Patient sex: F
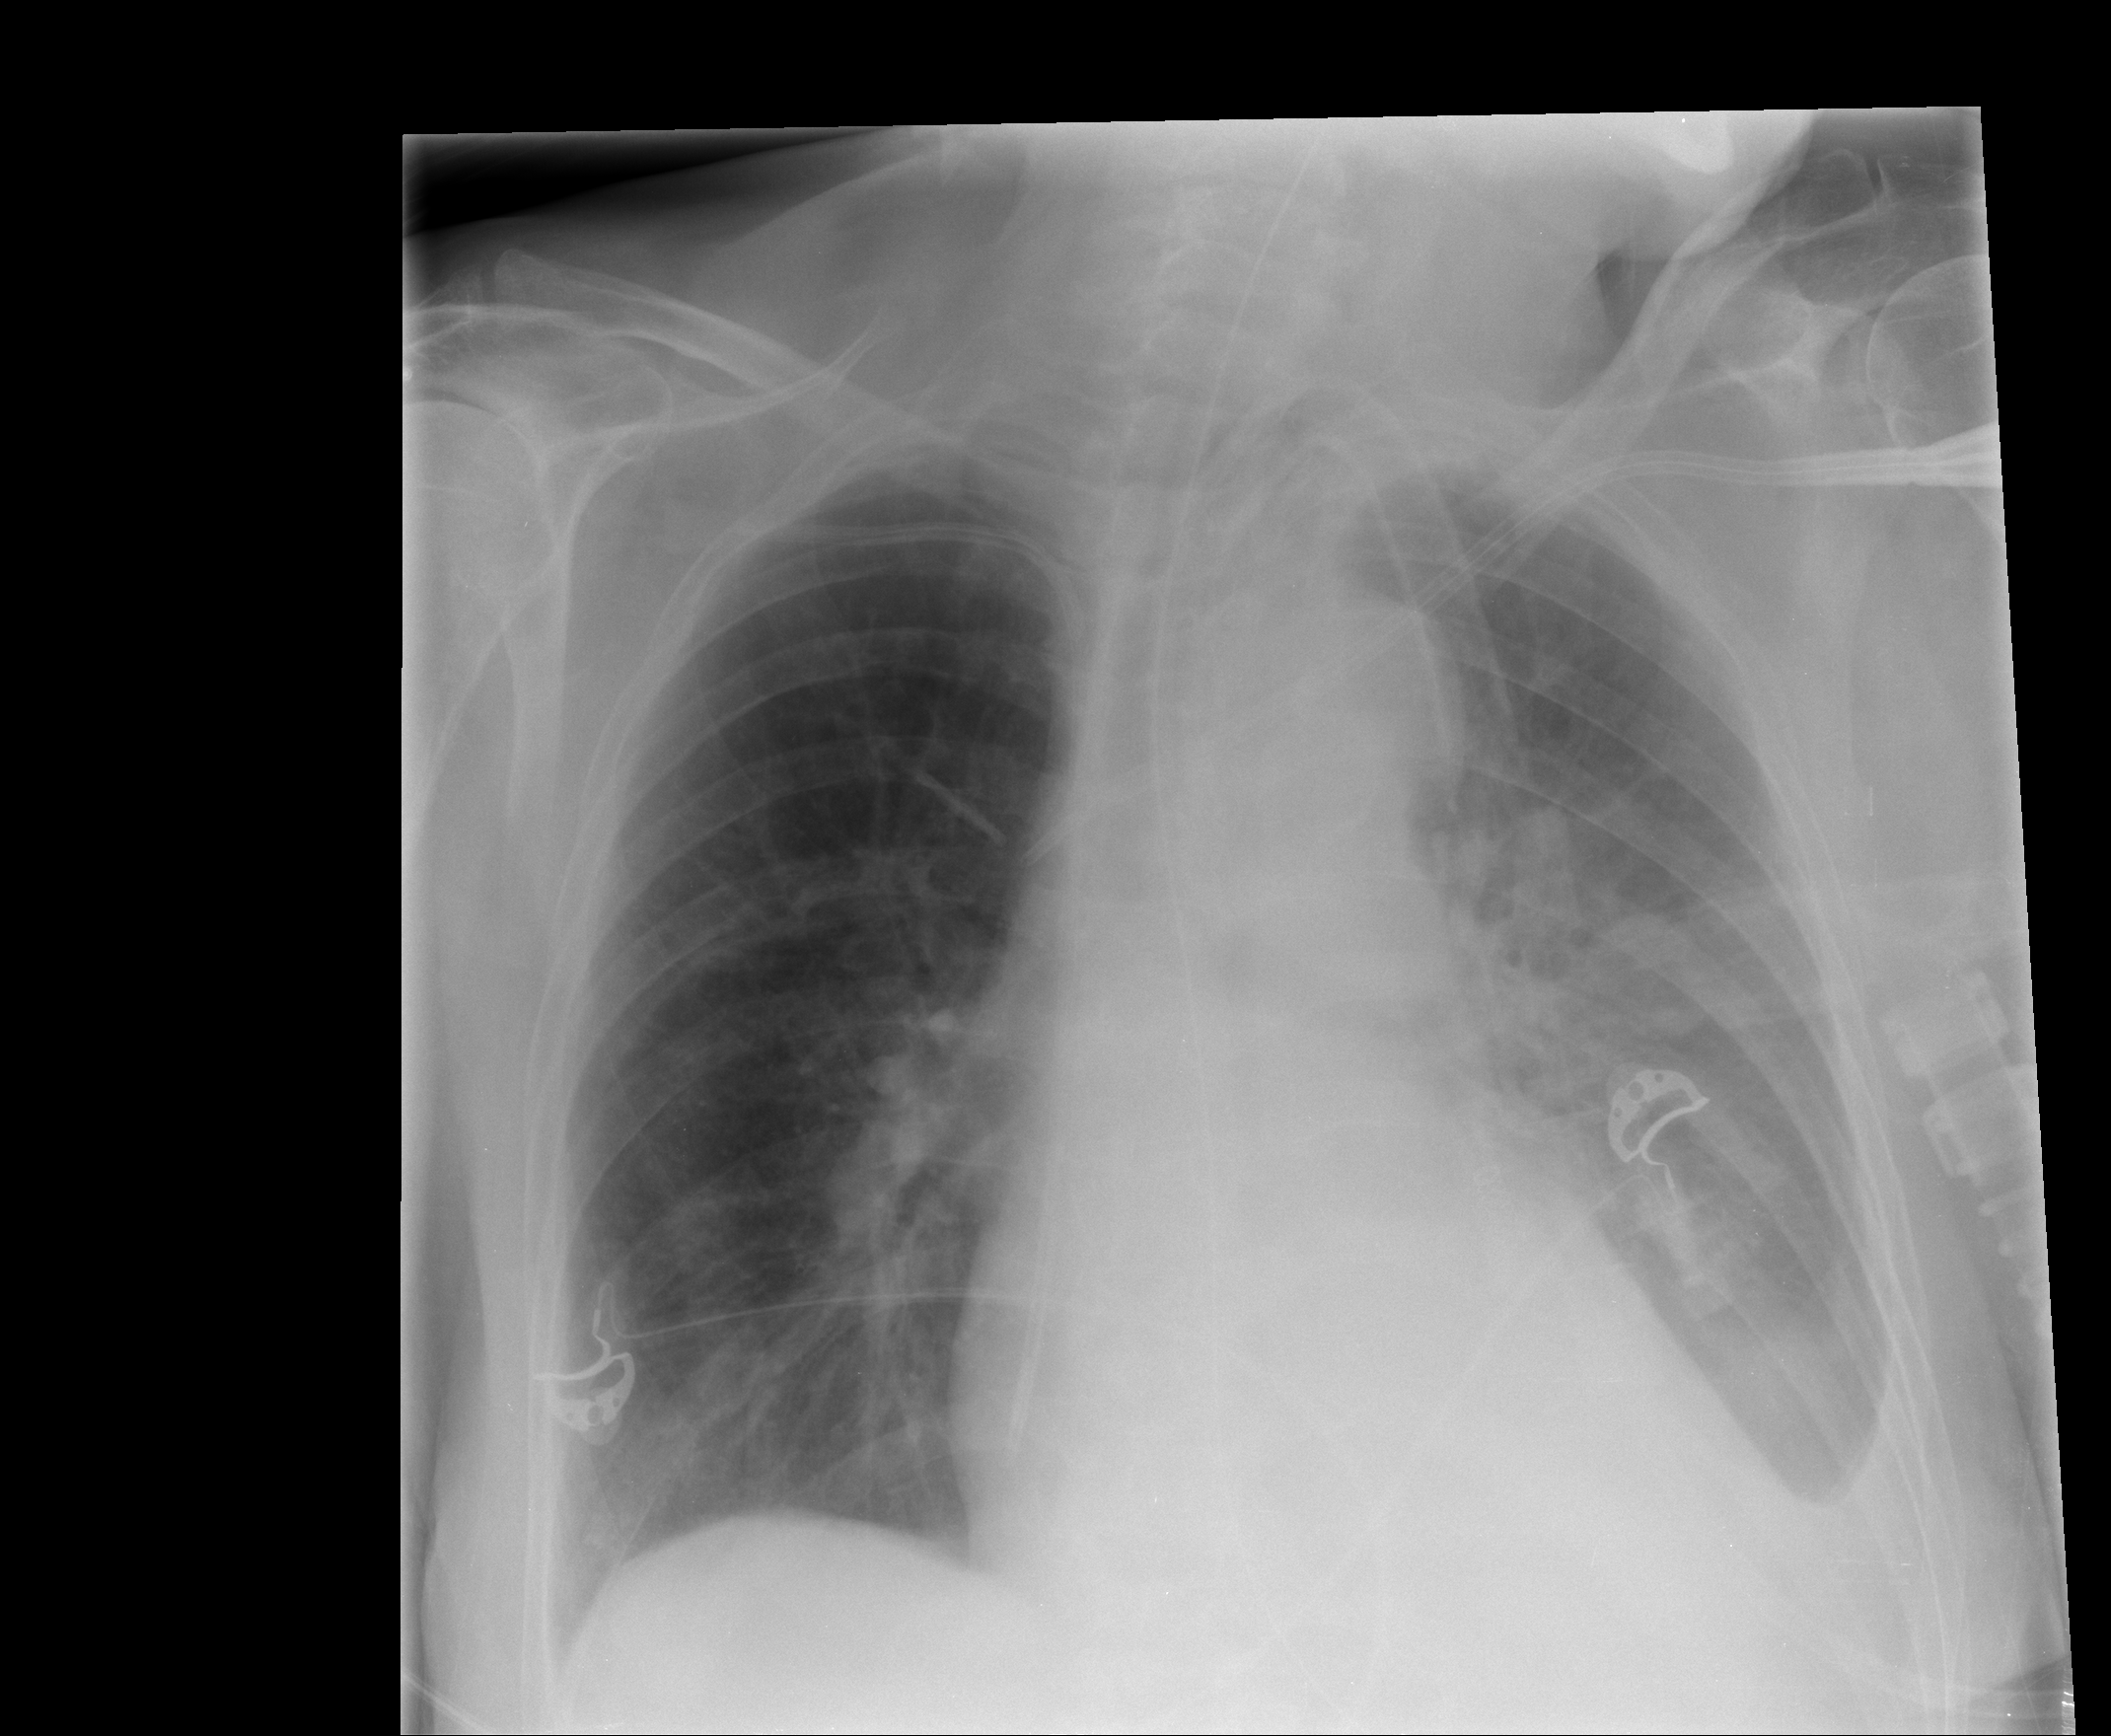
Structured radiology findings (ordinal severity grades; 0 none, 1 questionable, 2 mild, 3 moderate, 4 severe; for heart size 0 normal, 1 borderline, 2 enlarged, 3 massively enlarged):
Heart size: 1
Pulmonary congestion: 0
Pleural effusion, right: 0
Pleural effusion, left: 2
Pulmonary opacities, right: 0
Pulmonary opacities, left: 0
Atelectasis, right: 0
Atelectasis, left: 2